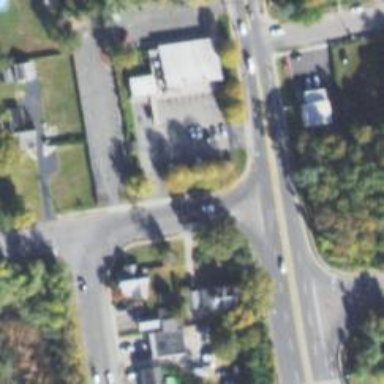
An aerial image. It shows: Secondary road intersecting in cloverleaf junction.